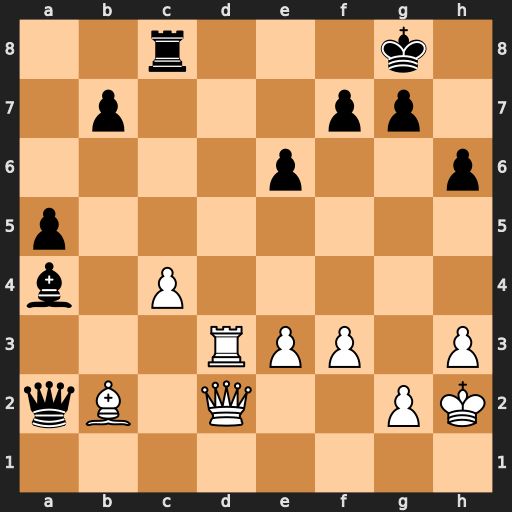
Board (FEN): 2r3k1/1p3pp1/4p2p/p7/b1P5/3RPP1P/qB1Q2PK/8
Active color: w
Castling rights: -
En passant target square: -
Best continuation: Ra3 Qxc4 Rc3 Qxc3 Bxc3